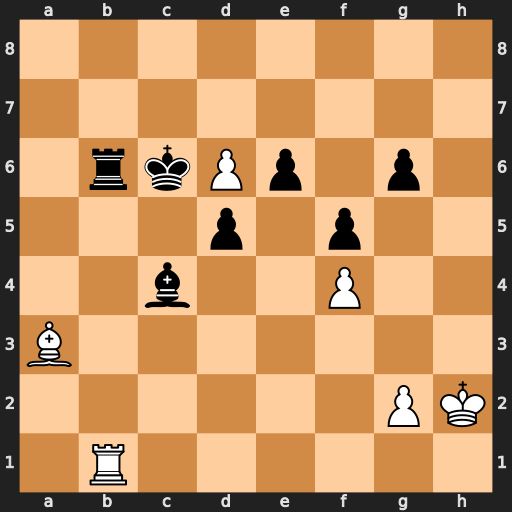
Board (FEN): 8/8/1rkPp1p1/3p1p2/2b2P2/B7/6PK/1R6
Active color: w
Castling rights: -
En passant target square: -
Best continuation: d7 Rb8 Rxb8